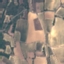
Land use / land cover: PermanentCrop